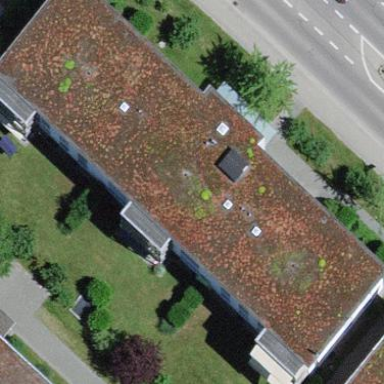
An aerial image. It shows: Apartment building with flat roof.